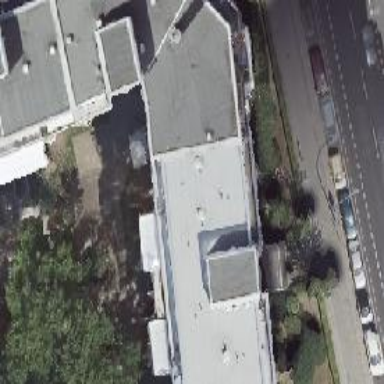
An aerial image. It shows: Building with apartments and flat roof.